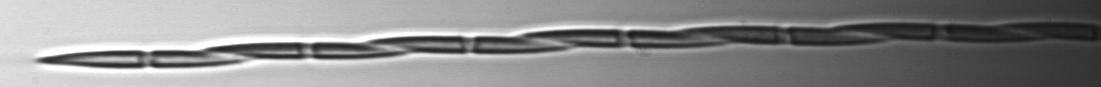
Label: Pseudo-nitzschia